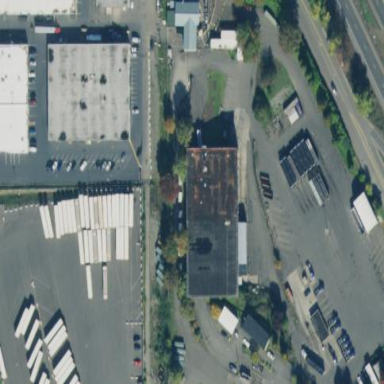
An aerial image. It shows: Industrial area featuring recycling center.